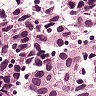
Metastatic tissue present: yes